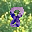
Label: 8